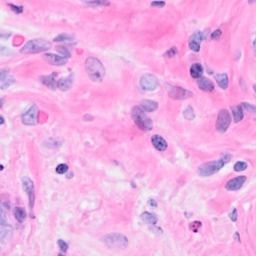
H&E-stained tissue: Breast